Question: I have a very simple code but when I go running it in chrome it's blank. Other files work fine. I do not know what to do;

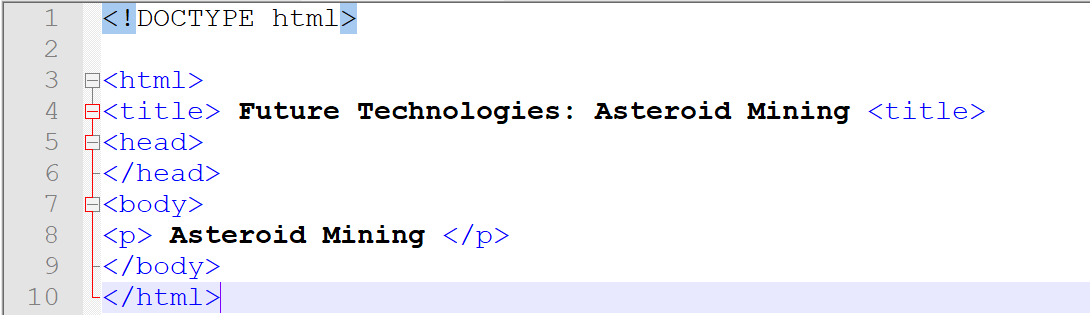
Answer: Move the 'Title' inside 'Head'
and Close the tag.
If still doesn't work, refer following code:
'''
<!DOCTYPE html>
<html>
<head>
<title>Future Technologies: Asteroid Mining</title>
</head>
<body>
<p>Asetroid Mining</p>
</body>
</html>
'''